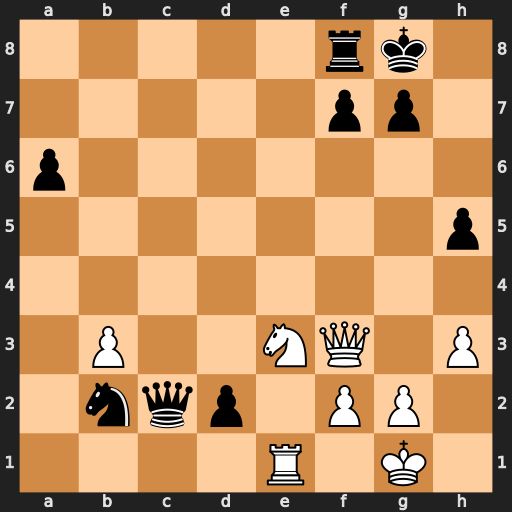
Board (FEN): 5rk1/5pp1/p7/7p/8/1P2NQ1P/1nqp1PP1/4R1K1
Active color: w
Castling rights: -
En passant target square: -
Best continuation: Nxc2 dxe1=Q+ Nxe1